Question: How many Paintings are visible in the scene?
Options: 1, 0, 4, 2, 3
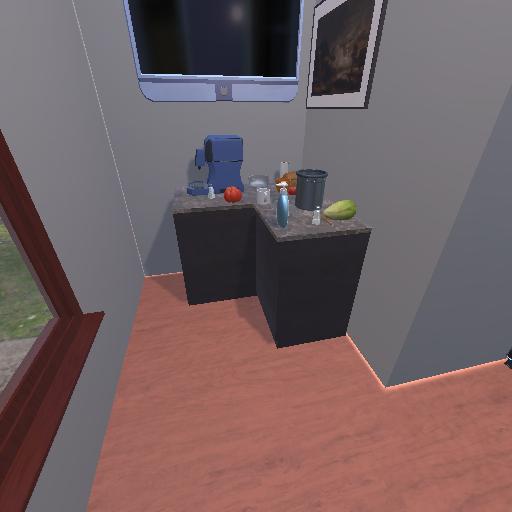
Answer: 1